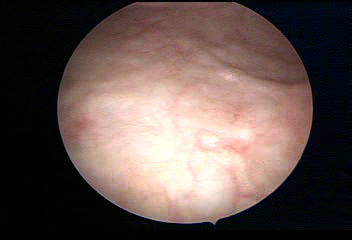
Modality: WLC
Class: Normal mucosa
Bladder cancer association: No